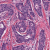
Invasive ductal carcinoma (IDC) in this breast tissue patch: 1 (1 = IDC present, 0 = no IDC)